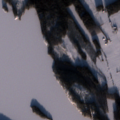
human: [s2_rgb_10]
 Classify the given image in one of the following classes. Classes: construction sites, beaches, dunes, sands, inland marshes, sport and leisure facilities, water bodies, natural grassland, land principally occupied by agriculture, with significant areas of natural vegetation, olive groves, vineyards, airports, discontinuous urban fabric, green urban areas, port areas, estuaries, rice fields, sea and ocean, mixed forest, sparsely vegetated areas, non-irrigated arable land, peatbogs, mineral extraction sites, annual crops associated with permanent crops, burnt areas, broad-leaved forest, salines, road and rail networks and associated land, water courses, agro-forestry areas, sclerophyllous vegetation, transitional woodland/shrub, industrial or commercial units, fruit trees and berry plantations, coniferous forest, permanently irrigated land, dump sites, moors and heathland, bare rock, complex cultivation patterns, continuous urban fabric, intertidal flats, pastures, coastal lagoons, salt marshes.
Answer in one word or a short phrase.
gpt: non-irrigated arable land, land principally occupied by agriculture, with significant areas of natural vegetation, mixed forest, water bodies